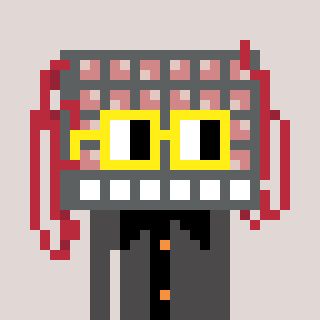
a pixel art character with square yellow glasses, a turing-shaped head and a grayscale-colored body on a warm background